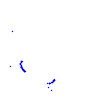
Particle: proton